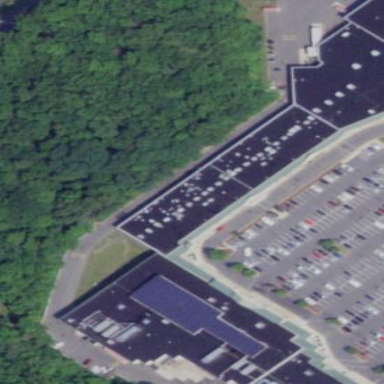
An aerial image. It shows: Supermarket building.